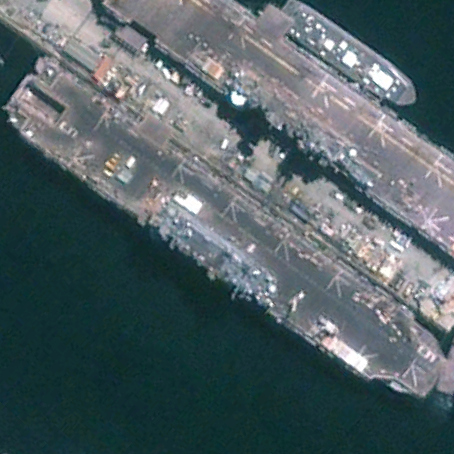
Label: assault